Question: I am designing a page which required a horizontal Bar with Plus image at center. Lke this,

I have tried this,
'''
<div><img src="http://s7.postimage.org/z6jiogw6f/add_icon.png" /></div>
div{
background: #ced8e7;
padding: 1px 0;
position: relative;
text-align: center;
overflow-x: hidden;
}
'''
But the bar is not circular and plus image is completely inside of Bar. Can anyone help? Sample, <URL>
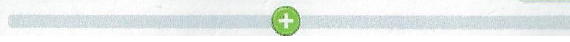
Answer: Try this, it will work tested :
<URL>